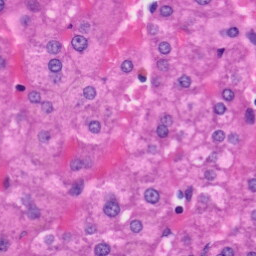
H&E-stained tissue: Liver